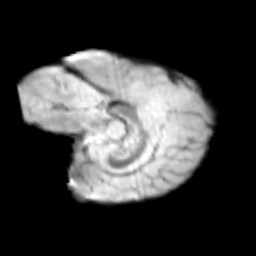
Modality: T2w
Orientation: sagittal
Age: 11
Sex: male
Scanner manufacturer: siemens
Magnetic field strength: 3 T
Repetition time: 3.8 s
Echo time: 0.07 s